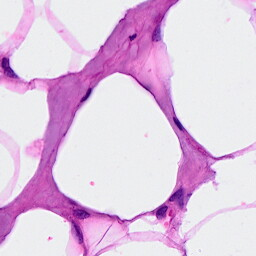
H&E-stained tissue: Breast